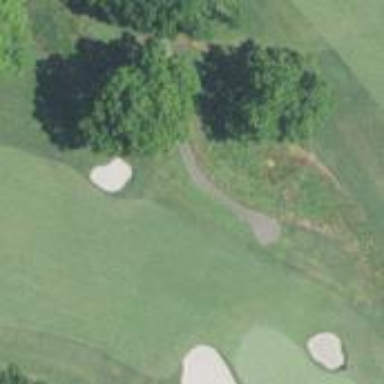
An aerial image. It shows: Golf hole.